Field crop: tomato
Growth stage: 1
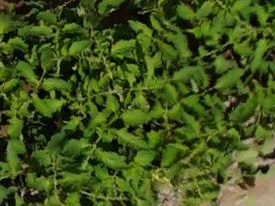
Species: tomato